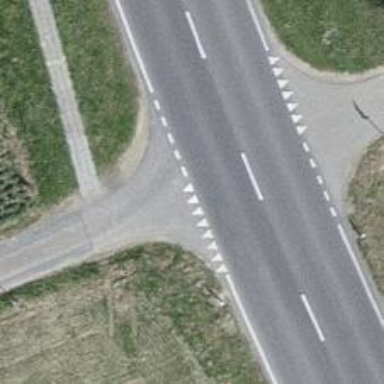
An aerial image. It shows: Road with "give way" sign.